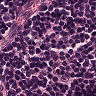
Metastatic tissue present: no